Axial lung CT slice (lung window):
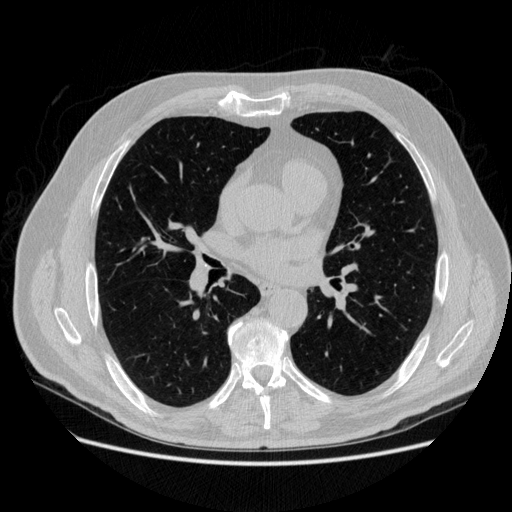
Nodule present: no